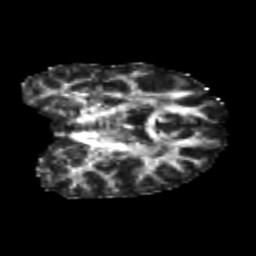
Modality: FA
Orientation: coronal
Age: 22
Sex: female
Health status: healthy
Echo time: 0.074 s